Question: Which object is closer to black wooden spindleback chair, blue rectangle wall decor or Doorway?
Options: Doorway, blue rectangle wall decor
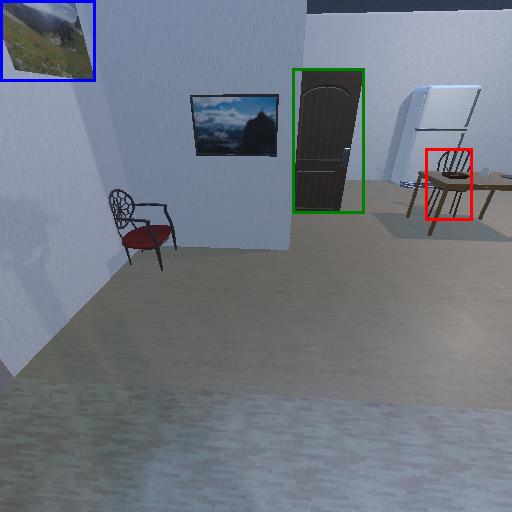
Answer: Doorway